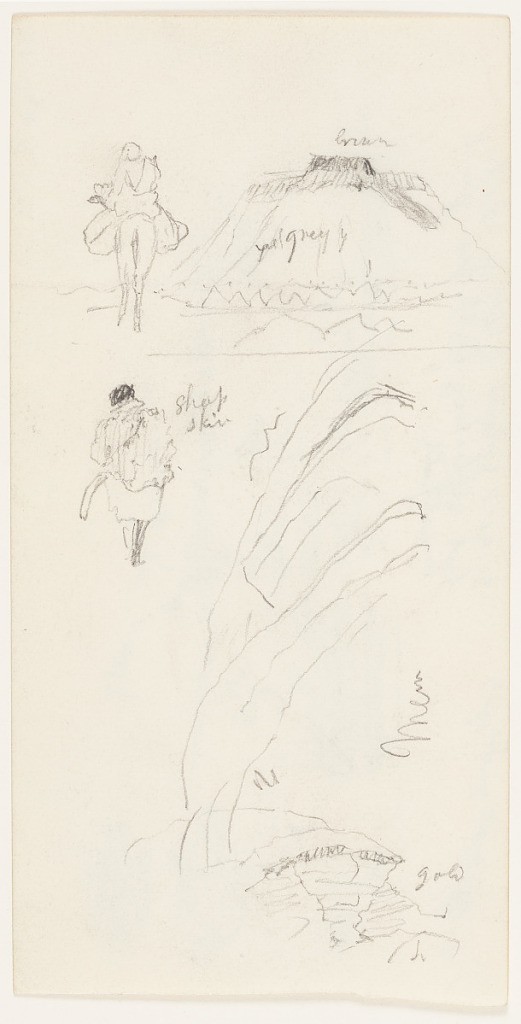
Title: Landscape Sketches with Figures, Palestine or Syria (Israel or Jordan)
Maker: Frederic Edwin Church, American, 1826–1900
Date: February or March 1868
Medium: Graphite on white wove paper; verso: graphite
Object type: Drawing
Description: Landscape and figure studies from present-day Israel or Jordan showing two figures and two views of mountainous terrain. In upper portion, a rugged, conical prominence is visible. At left, a ride on a camel is shown from behind. In lower portion and oppositely oriented, a sketch of a rocky mountain range is visible. Another figure wearing sheep skin and viewed from behind is shown at left.

Verso: Landscape study of a distant cliff face, with visible bands of horizontal rock strata. At left and oppositely oriented, two walking Bedouin guides are shown from the rear.